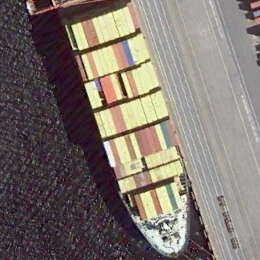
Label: civil